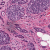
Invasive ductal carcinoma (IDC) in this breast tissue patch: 0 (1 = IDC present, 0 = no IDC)